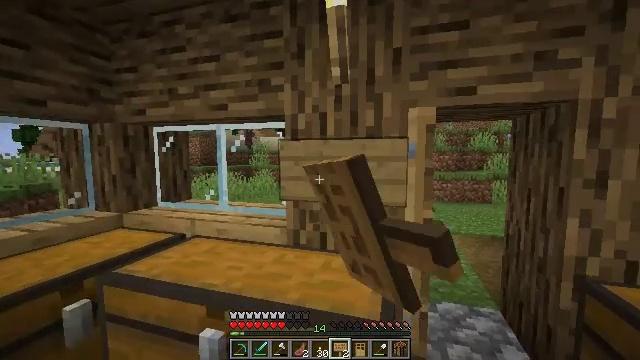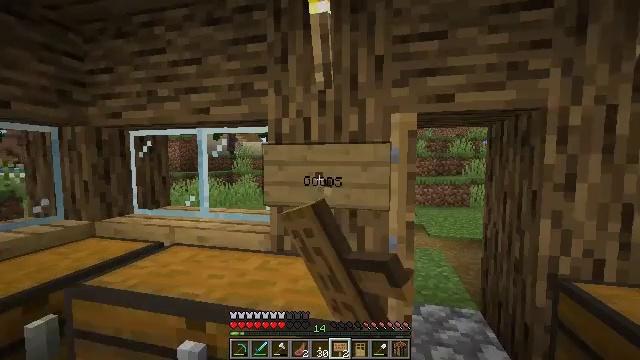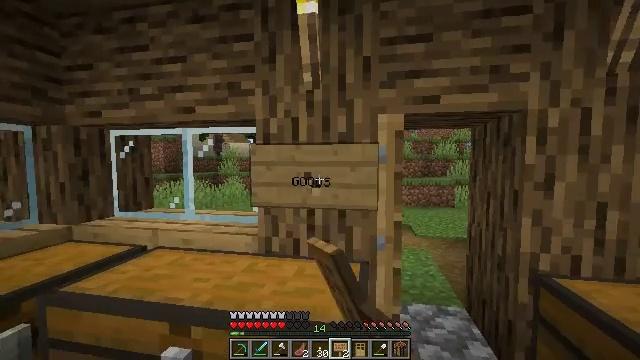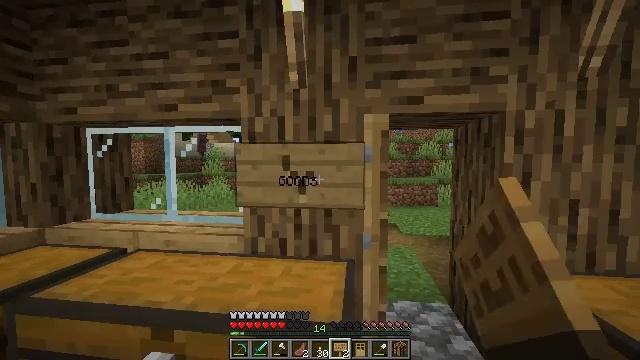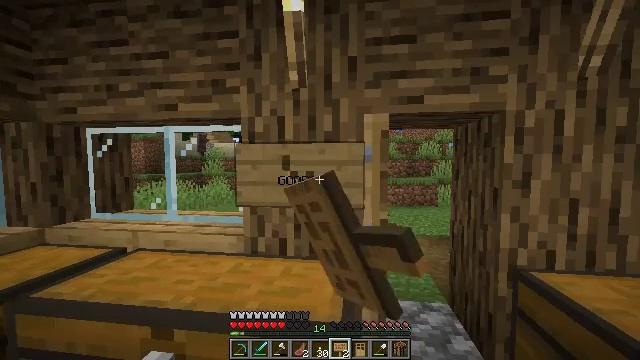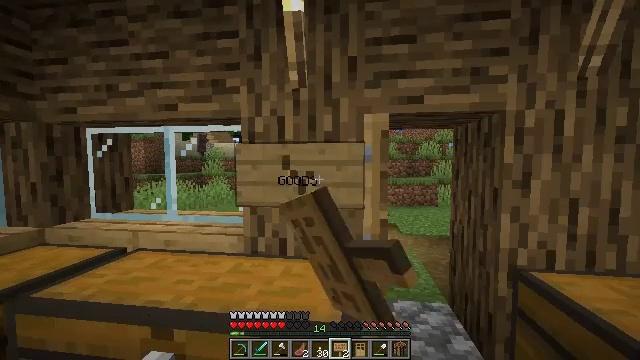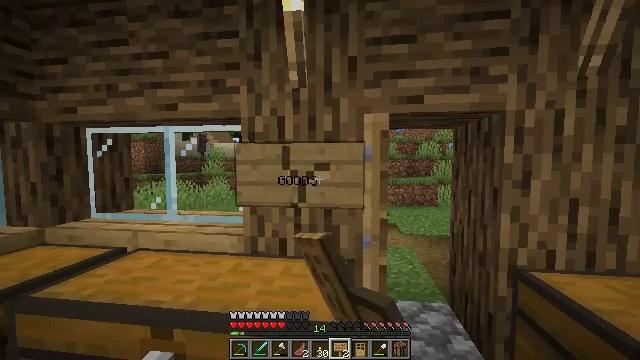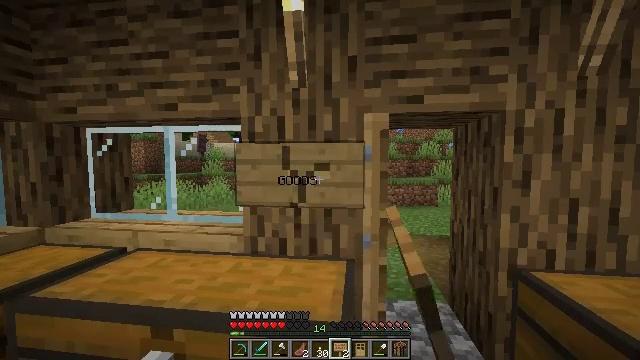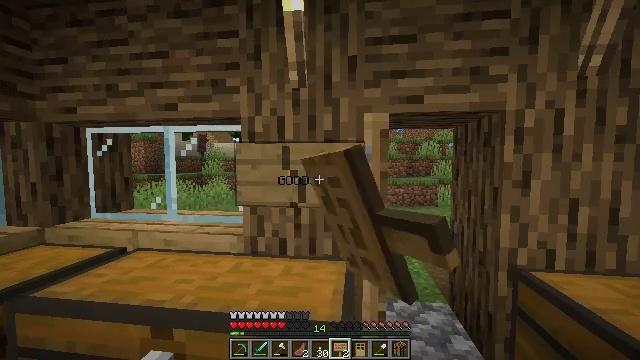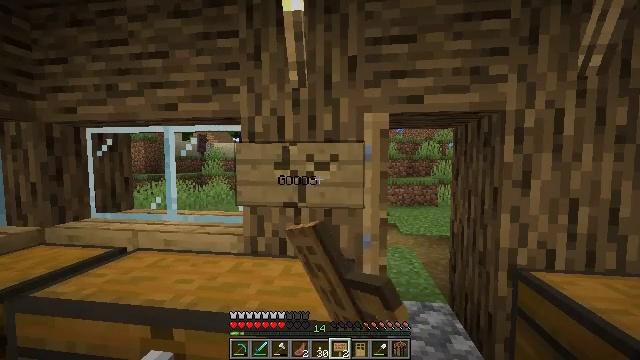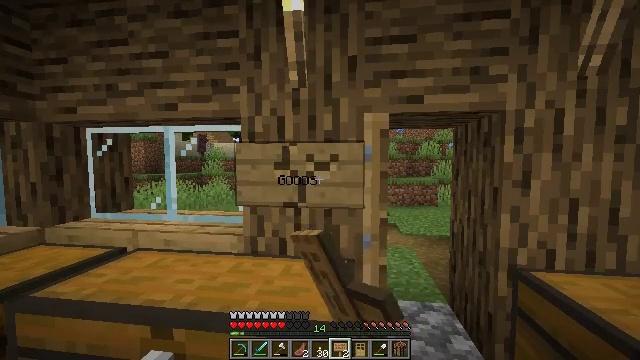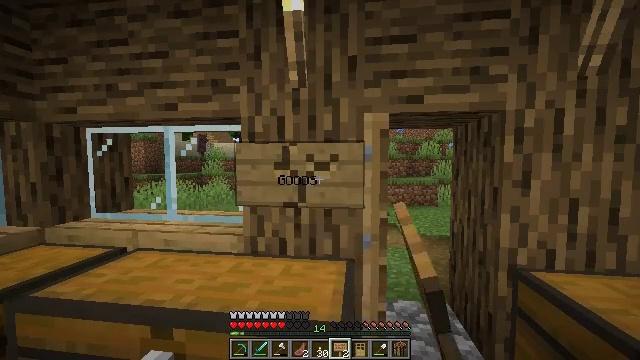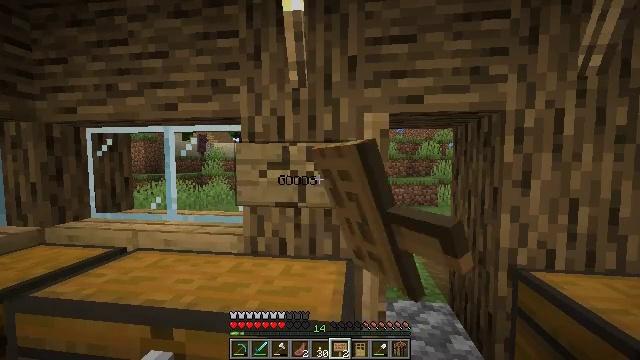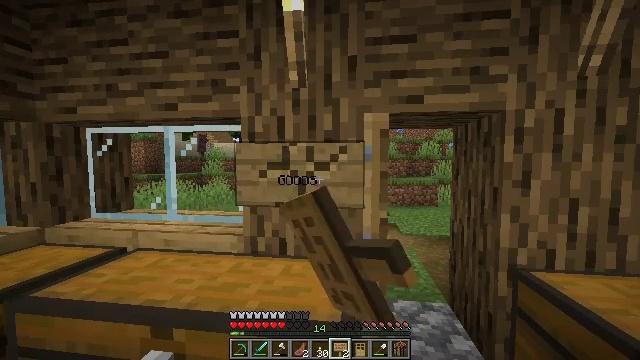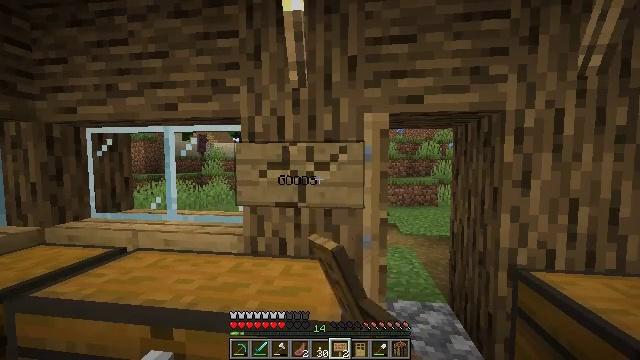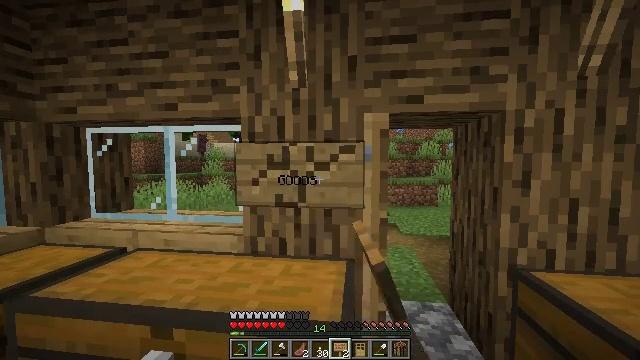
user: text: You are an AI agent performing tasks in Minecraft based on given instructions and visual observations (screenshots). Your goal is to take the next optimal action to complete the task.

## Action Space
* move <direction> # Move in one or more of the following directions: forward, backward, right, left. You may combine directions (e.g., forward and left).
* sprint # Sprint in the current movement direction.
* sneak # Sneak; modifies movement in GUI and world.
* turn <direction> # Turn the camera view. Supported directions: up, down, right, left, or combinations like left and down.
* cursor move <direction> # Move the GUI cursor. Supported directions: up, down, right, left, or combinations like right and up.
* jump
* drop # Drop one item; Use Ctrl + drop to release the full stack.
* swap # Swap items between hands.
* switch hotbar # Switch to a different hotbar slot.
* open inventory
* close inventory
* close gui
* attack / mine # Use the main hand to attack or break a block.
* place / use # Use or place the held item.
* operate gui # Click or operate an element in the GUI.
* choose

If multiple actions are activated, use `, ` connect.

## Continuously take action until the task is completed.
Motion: motion action
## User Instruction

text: Attack the oak wall sign to remove it.
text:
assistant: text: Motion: turn right and up, attack / mine
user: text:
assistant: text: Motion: turn right, attack / mine
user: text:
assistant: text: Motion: turn right, attack / mine
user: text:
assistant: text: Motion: attack / mine
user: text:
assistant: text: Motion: attack / mine
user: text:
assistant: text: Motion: attack / mine
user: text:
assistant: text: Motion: attack / mine
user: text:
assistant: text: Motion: attack / mine
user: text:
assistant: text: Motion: attack / mine
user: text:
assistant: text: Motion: attack / mine
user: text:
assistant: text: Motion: attack / mine
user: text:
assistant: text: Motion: attack / mine
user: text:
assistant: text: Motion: attack / mine
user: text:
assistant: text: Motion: attack / mine
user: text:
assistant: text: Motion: attack / mine
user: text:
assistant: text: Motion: attack / mine
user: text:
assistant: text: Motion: attack / mine
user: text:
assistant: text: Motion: attack / mine
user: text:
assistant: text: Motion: attack / mine
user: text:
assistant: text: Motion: attack / mine
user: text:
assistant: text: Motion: attack / mine
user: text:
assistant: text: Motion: attack / mine
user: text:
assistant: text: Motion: attack / mine
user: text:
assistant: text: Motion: attack / mine
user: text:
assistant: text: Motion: attack / mine
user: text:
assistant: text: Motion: attack / mine
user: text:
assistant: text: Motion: attack / mine
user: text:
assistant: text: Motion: turn up, attack / mine
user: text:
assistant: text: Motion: attack / mine
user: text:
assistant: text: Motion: attack / mine